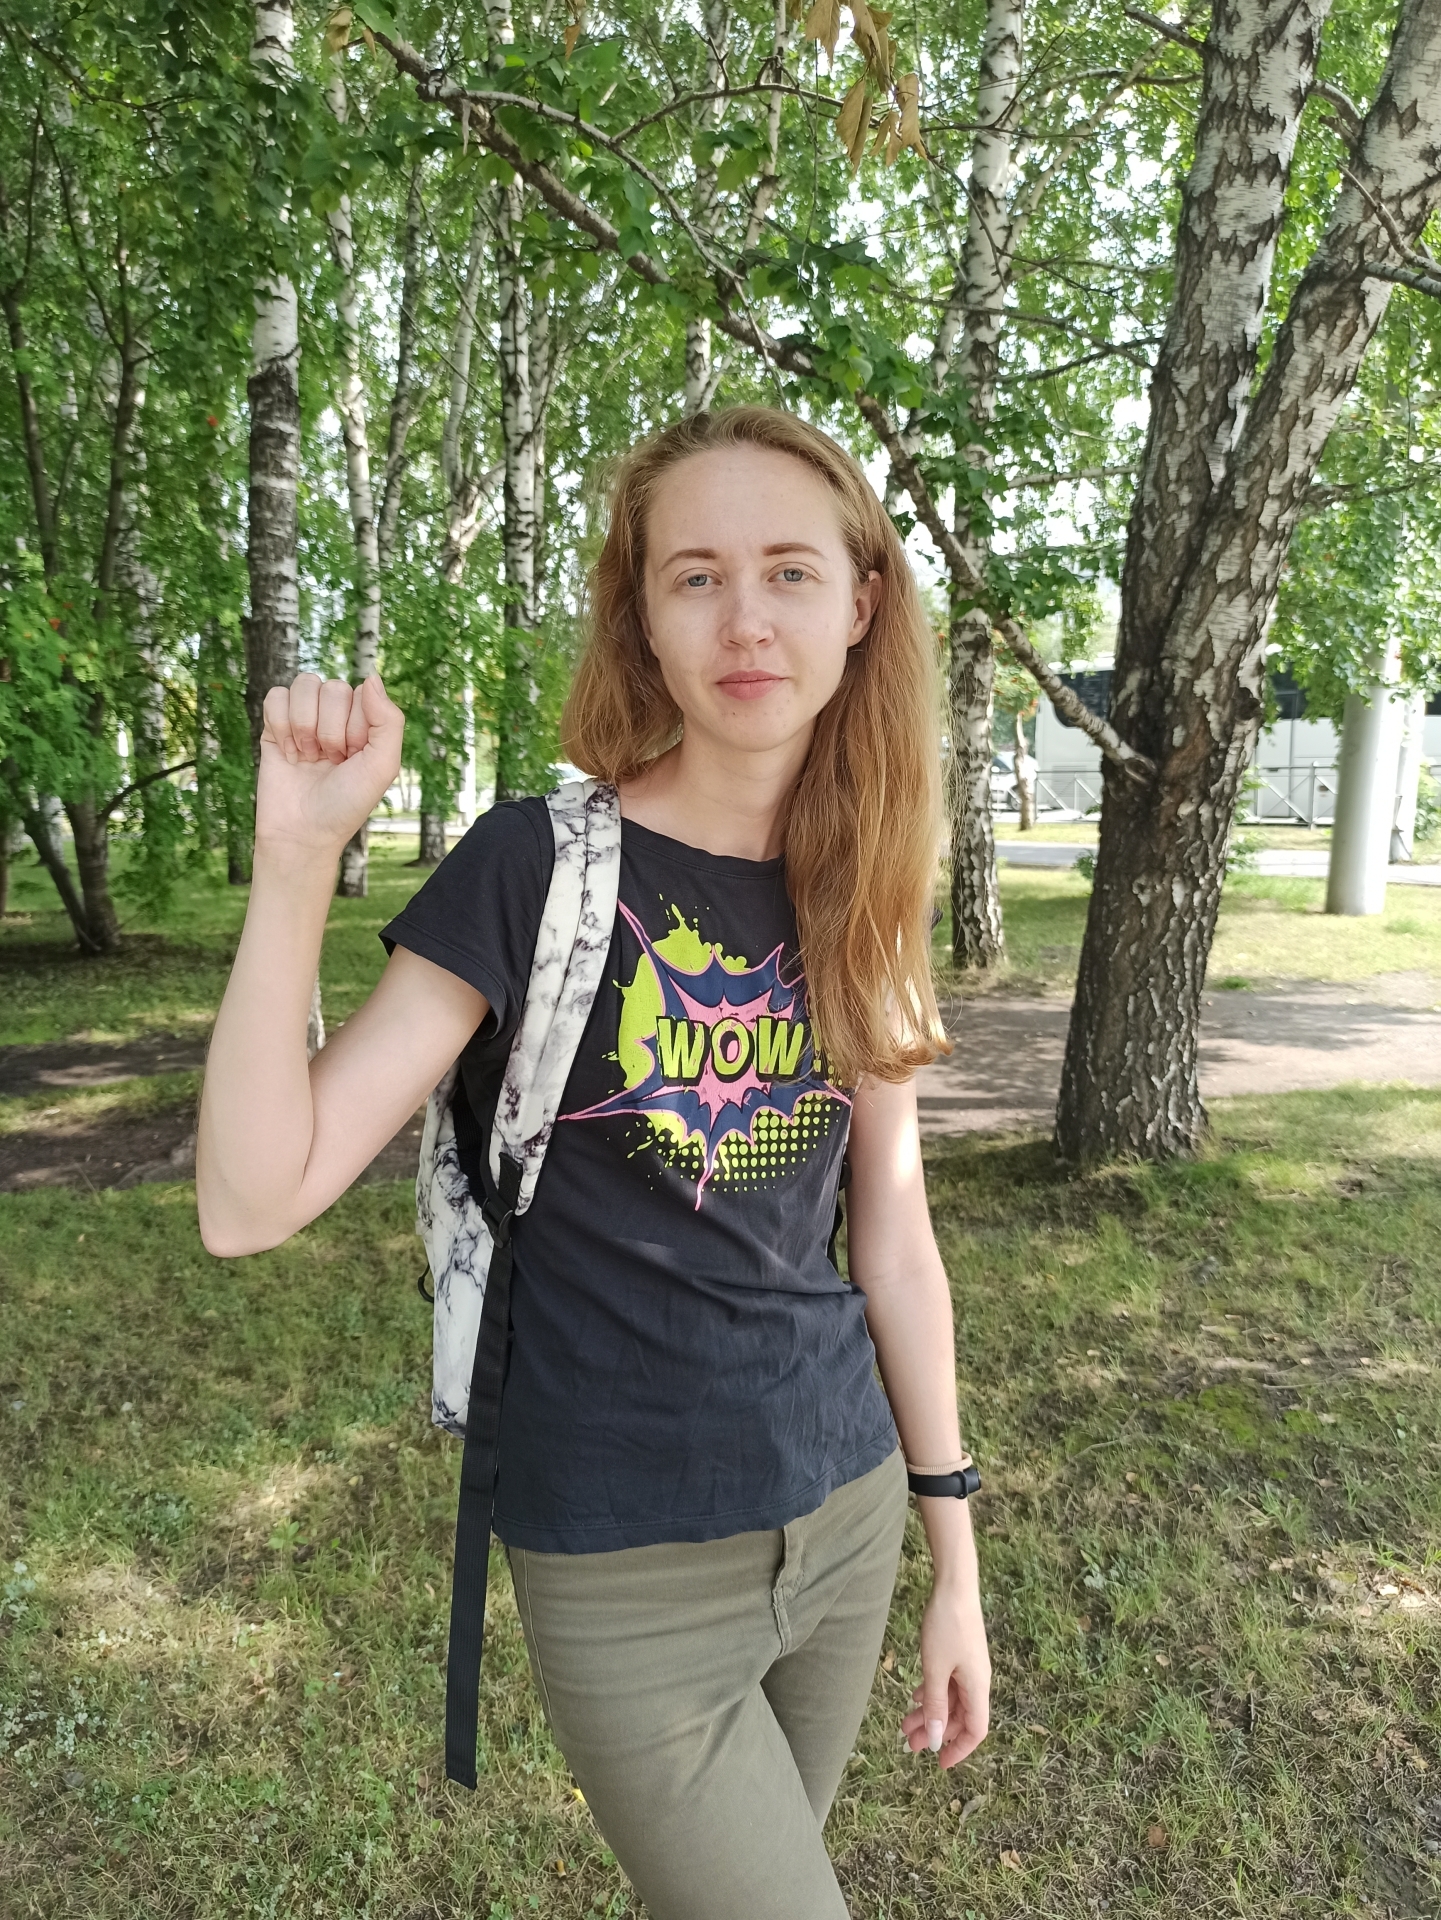
Label: clear